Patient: sex M, age 65
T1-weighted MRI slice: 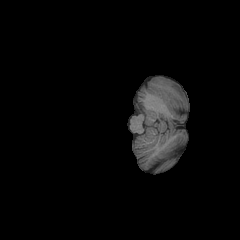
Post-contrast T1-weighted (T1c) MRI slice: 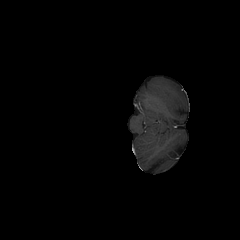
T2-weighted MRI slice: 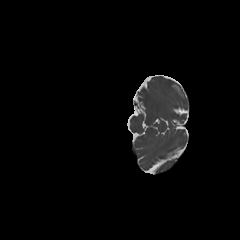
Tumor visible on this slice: no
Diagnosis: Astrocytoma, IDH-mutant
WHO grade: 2